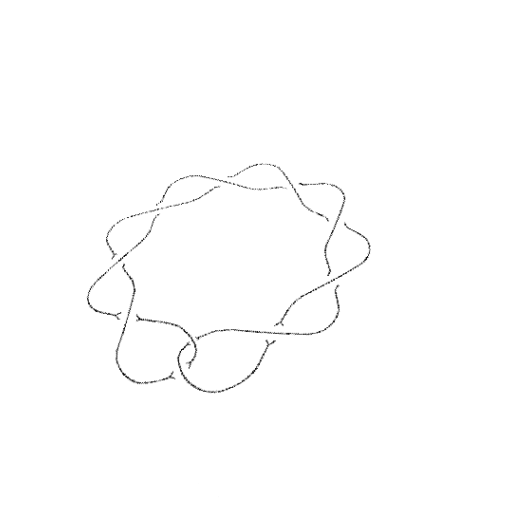
Crossing number: 10